Aerial crown-view tile of a tropical tree (Barro Colorado Island, Panama), acquired 20240716:
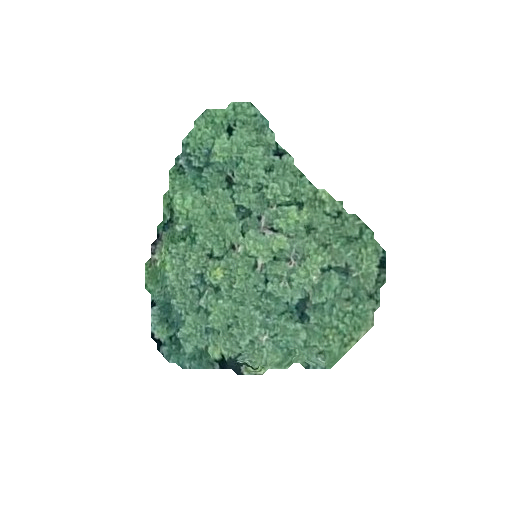
Species: Jacaranda copaia
GBIF accepted scientific name: Jacaranda copaia
Crown area: 71.537 m²